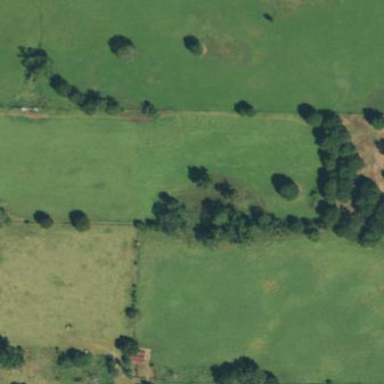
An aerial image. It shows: Agricultural meadow.